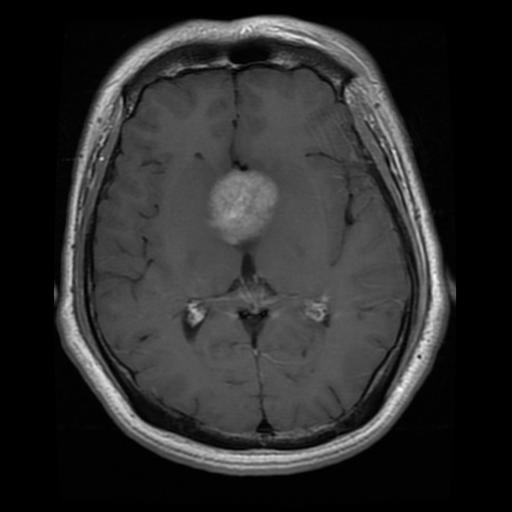
Label: pituitary